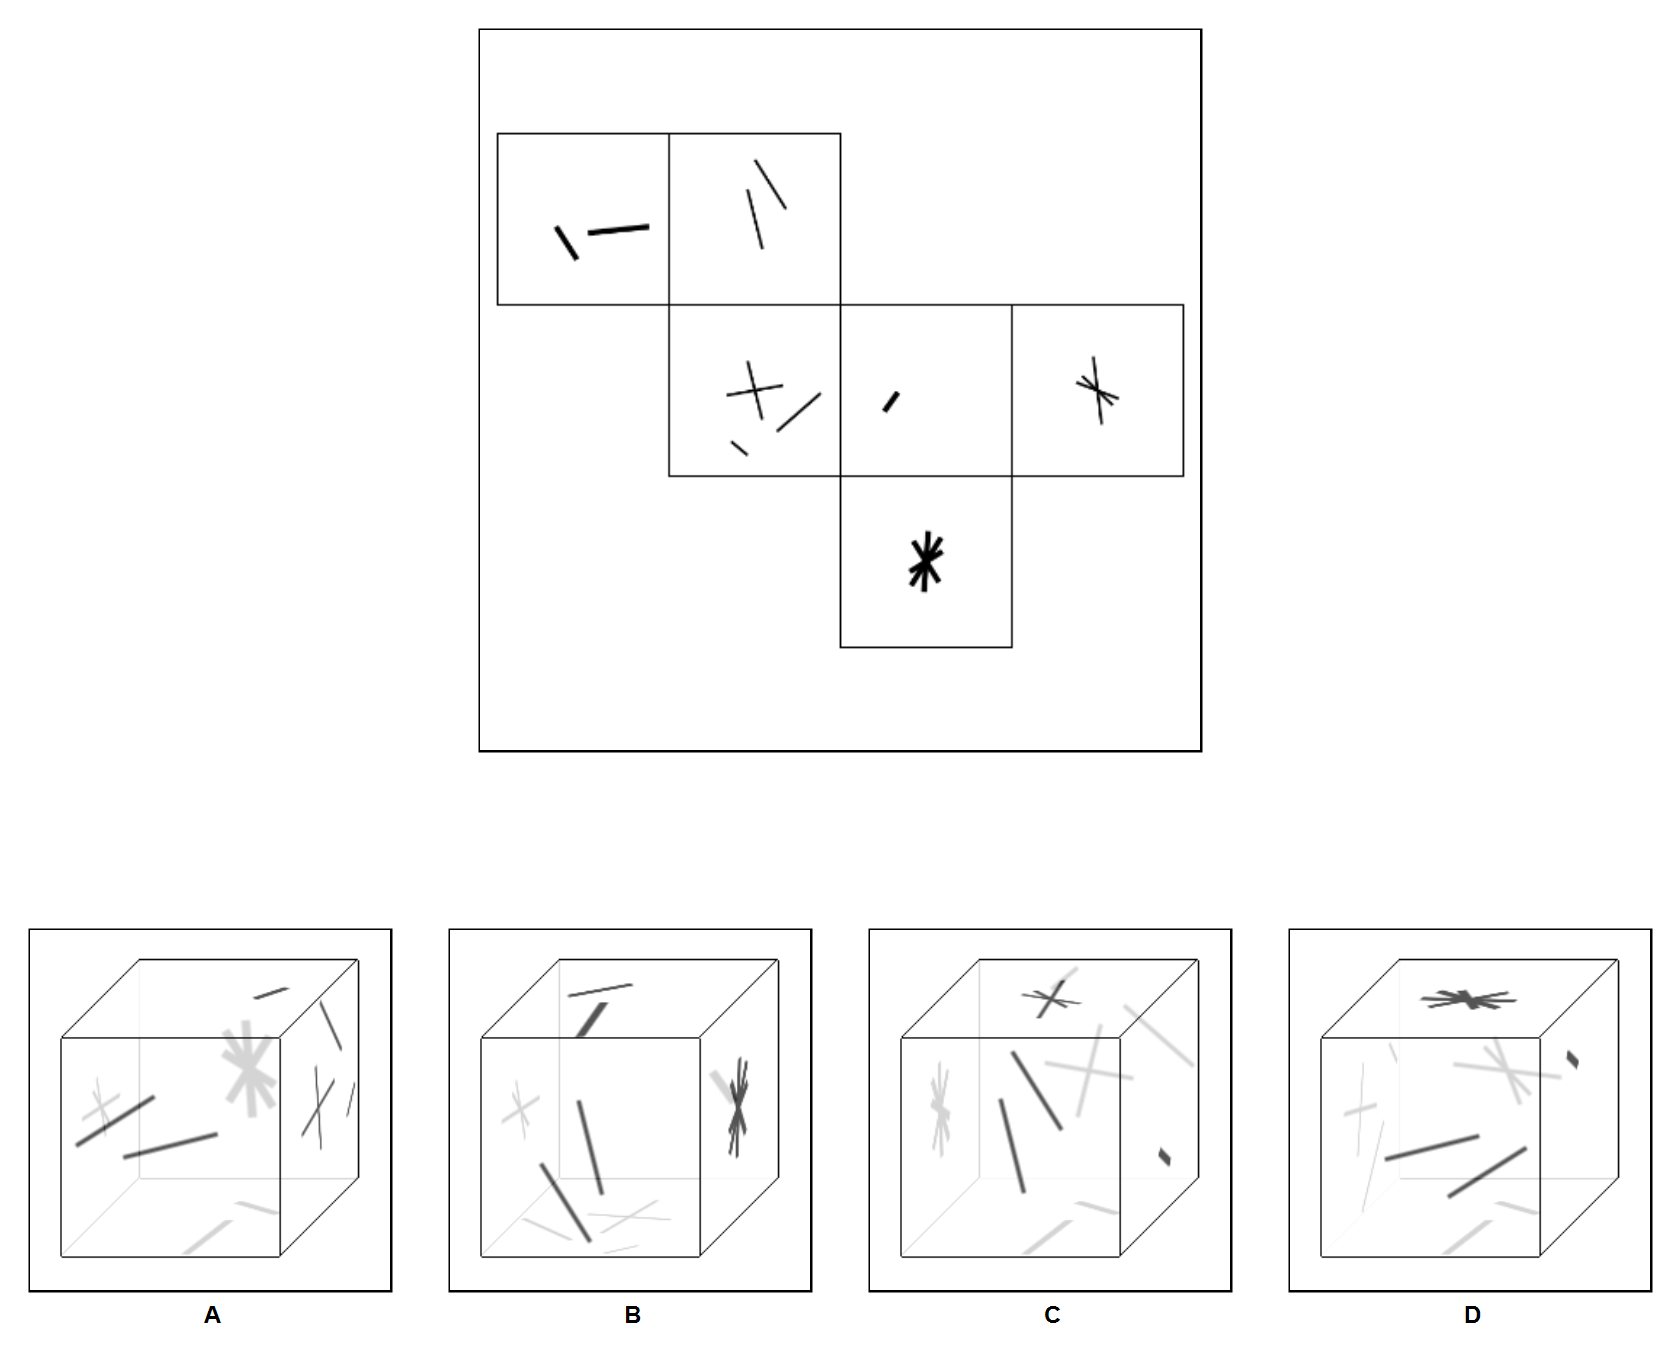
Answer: A